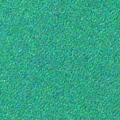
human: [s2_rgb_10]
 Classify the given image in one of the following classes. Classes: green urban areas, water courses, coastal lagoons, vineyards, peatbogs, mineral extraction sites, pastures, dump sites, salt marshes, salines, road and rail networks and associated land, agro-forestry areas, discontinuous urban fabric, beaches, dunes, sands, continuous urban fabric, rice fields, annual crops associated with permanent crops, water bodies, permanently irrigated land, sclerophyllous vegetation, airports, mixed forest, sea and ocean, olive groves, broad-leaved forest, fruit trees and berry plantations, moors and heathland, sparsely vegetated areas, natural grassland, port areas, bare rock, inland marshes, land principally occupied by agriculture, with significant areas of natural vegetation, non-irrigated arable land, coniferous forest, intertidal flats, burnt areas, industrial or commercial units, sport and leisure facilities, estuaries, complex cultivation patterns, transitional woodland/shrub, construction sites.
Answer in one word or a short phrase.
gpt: sea and ocean